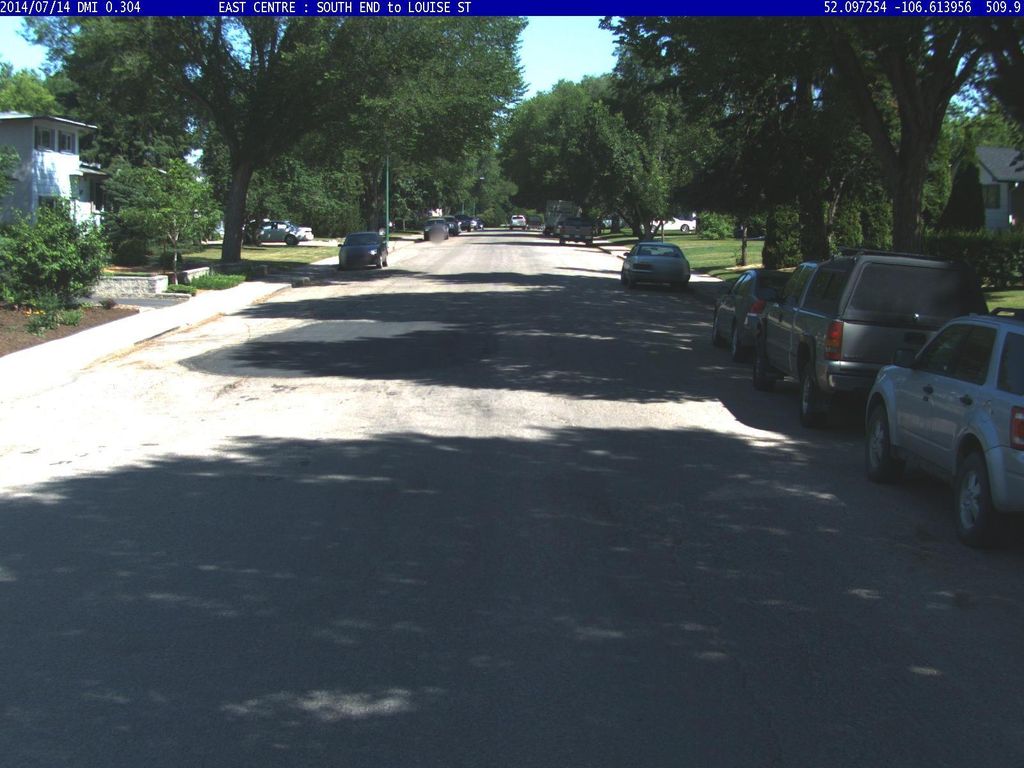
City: saskatoon